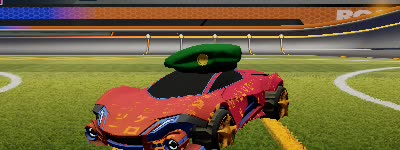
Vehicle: werewolf